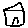
Label: house